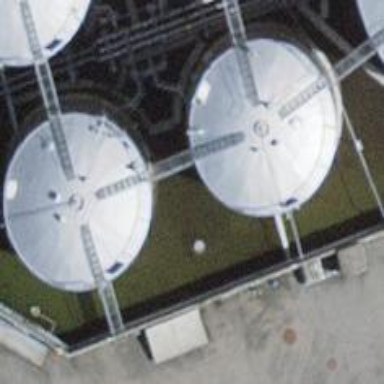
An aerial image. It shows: Building with storage tank.